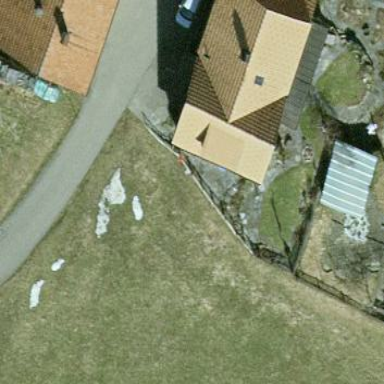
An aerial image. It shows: Simple house.